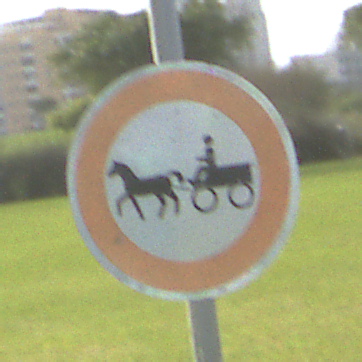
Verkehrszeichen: VerbotGespannfuhrwerke
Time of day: MorningAfternoon
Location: Outdoor (Suburban)
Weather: PartlyCloudy
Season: NotSpecified
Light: Natural